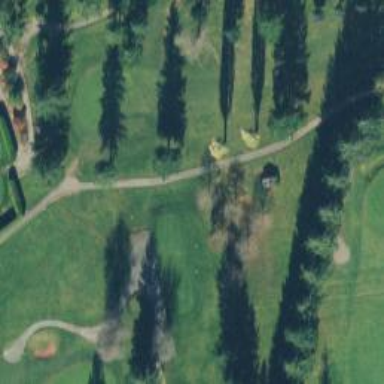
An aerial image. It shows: Path for both roads and golfers.